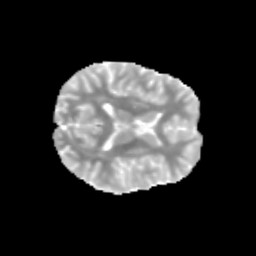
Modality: MD
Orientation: axial
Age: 11
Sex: female
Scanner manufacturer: siemens
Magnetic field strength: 3 T
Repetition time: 3.8 s
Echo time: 0.07 s